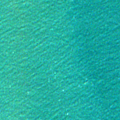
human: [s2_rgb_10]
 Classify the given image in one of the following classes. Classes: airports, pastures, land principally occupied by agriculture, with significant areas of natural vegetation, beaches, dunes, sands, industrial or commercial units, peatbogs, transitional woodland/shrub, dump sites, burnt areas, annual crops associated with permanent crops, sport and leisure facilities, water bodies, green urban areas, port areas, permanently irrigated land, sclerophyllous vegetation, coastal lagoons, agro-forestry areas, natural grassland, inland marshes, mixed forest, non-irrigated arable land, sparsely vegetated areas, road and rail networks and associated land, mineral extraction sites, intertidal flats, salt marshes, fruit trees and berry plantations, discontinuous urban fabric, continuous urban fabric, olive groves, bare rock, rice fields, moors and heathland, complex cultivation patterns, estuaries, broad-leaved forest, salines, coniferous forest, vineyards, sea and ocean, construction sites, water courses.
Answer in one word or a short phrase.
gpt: sea and ocean